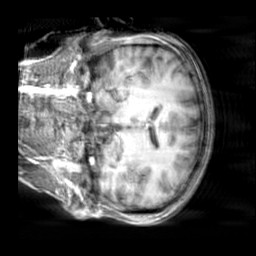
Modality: T1w
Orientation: coronal
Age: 25
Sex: female
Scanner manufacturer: siemens
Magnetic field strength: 3 T
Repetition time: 2.3 s
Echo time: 0.00303 s